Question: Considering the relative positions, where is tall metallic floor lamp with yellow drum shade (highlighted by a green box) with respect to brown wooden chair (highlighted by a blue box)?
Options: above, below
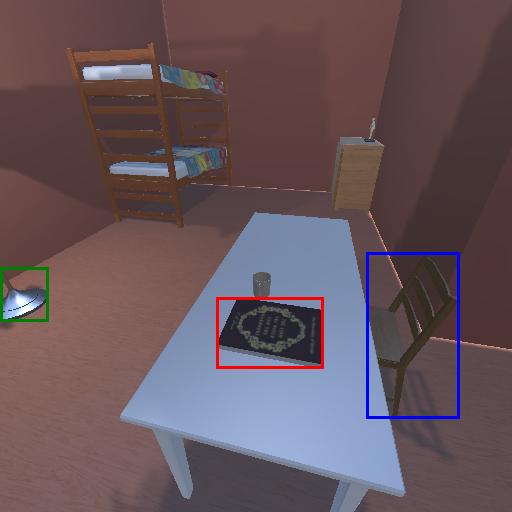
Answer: above